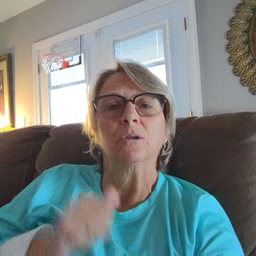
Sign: taste